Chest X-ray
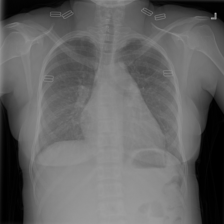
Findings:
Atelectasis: negative
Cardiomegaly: negative
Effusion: negative
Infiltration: negative
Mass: negative
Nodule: negative
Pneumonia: negative
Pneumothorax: negative
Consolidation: negative
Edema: negative
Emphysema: negative
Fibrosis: negative
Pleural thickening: negative
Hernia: negative